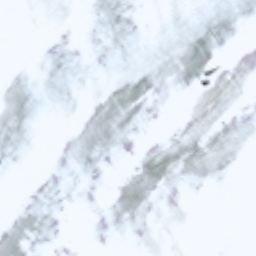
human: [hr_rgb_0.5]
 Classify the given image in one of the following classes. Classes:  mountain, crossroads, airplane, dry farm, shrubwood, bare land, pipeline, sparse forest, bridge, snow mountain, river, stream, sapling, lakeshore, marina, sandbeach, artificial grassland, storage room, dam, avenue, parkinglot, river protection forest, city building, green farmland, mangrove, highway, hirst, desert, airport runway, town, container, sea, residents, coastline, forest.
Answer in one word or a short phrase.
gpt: snow mountain